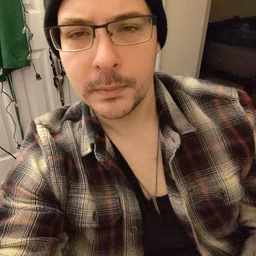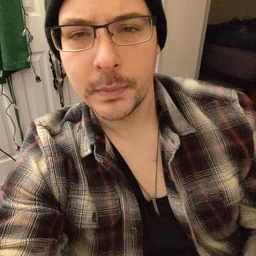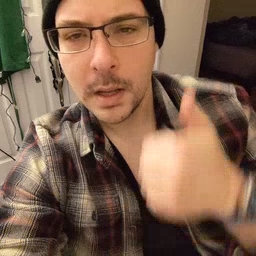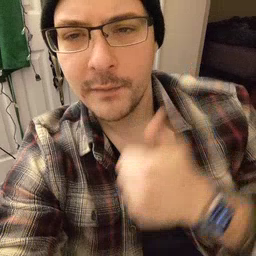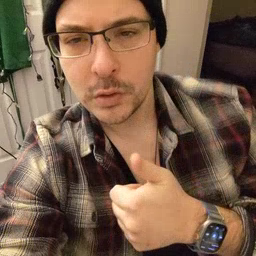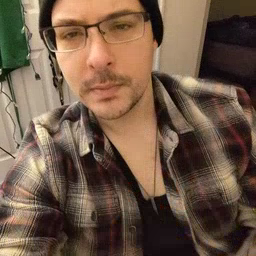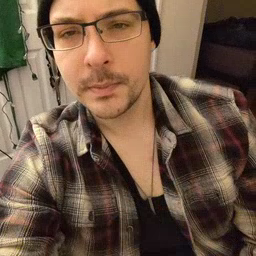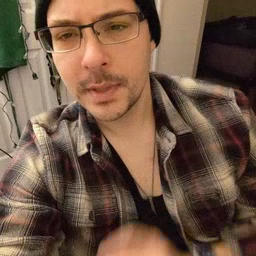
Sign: every